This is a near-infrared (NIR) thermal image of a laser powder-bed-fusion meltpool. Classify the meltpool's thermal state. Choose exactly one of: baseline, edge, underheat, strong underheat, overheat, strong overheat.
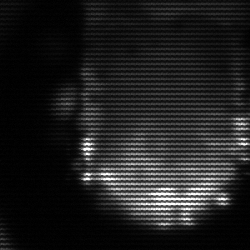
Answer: baseline